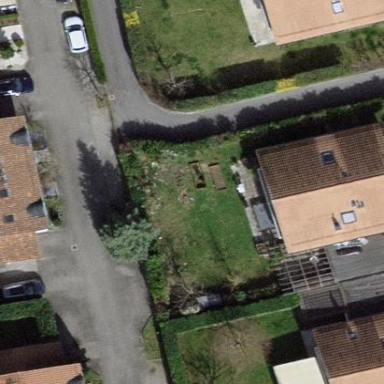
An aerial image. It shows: Garden surrounded by fence.